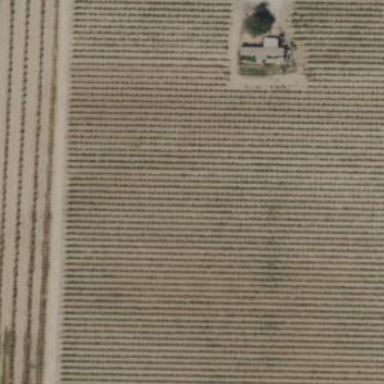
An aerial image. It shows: Vineyard growing grapes.